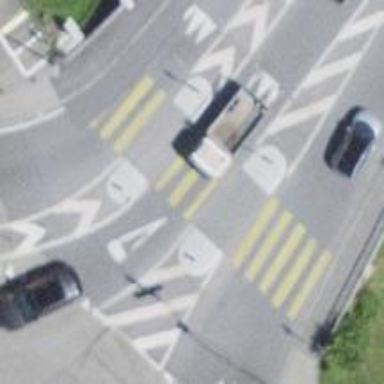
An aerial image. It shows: Bollard barrier.